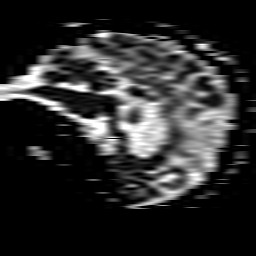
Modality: ADC
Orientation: sagittal
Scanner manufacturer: ge
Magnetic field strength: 1.5 T
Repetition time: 8 s
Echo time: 0.0971 s